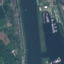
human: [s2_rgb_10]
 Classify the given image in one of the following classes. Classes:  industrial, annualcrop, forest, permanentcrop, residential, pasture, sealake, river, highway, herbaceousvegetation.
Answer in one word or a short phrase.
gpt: River